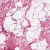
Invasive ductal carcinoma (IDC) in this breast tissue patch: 0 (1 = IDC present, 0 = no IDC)